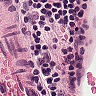
Metastatic tissue present: no